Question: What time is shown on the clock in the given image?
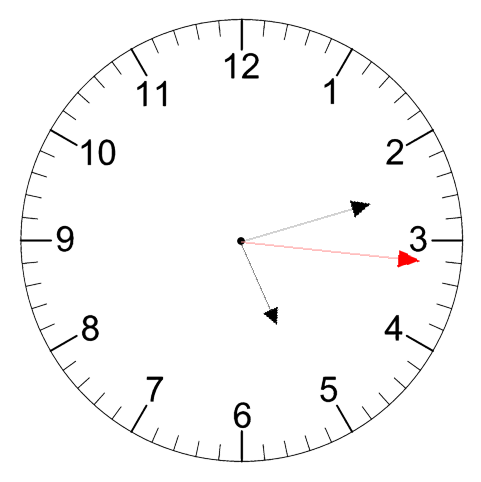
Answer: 05:12:16